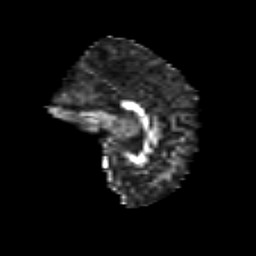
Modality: FA
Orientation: sagittal
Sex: female
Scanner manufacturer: siemens
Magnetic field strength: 3 T
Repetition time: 5 s
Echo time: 0.071 s